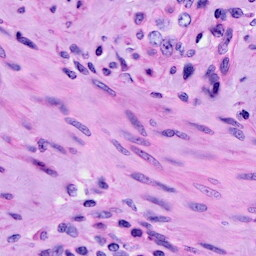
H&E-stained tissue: Cervix